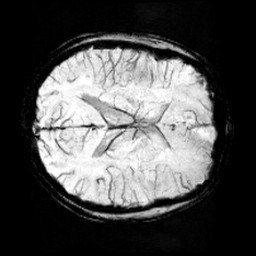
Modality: minIP
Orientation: axial
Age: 13
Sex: male
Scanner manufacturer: siemens
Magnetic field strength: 3 T
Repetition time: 0.027 s
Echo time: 0.02 s